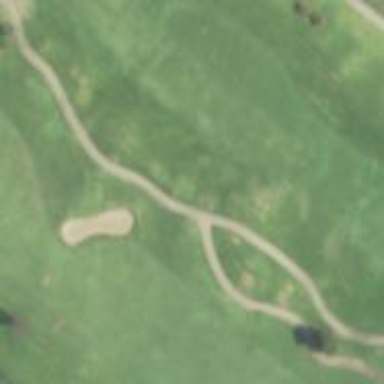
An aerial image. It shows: Path used for both walking and golf.